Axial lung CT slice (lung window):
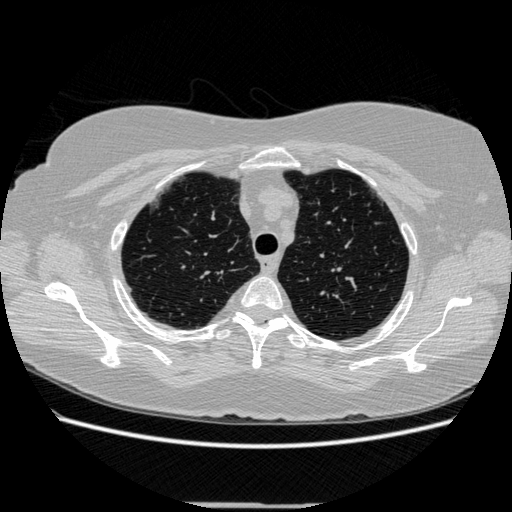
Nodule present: no